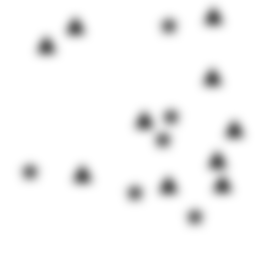
Squares: 0
Triangles: 10
Stars: 6
Total shapes: 16